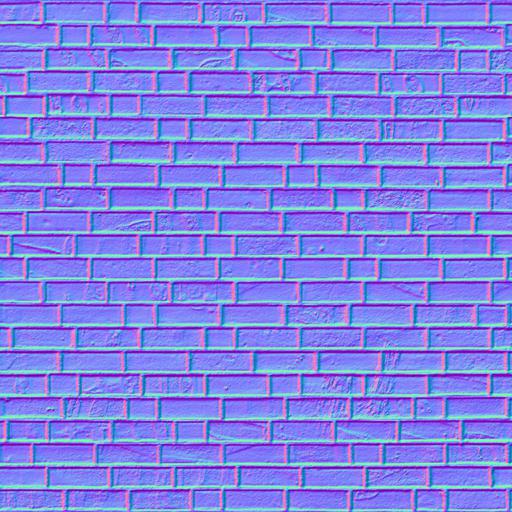
black brick bricks dark modern wall